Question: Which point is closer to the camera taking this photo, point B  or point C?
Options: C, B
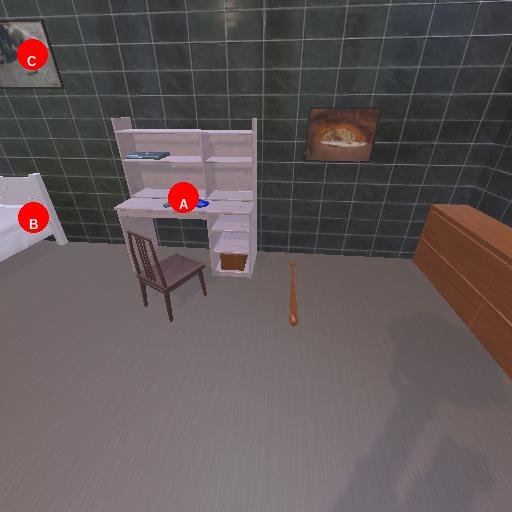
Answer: C